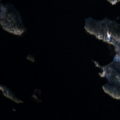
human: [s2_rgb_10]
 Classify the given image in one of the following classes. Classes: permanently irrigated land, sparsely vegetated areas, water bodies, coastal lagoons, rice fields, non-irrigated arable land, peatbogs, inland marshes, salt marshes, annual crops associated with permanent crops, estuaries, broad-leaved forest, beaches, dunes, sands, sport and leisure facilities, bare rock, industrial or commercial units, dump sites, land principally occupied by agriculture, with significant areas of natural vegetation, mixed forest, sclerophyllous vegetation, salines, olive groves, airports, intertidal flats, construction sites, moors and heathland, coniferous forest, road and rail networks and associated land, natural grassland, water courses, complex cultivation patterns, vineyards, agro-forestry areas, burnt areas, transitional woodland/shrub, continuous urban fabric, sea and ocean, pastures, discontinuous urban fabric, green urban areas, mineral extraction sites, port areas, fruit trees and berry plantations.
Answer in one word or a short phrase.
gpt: mixed forest, water bodies